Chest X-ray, PA view. Patient: 70 years old, sex M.
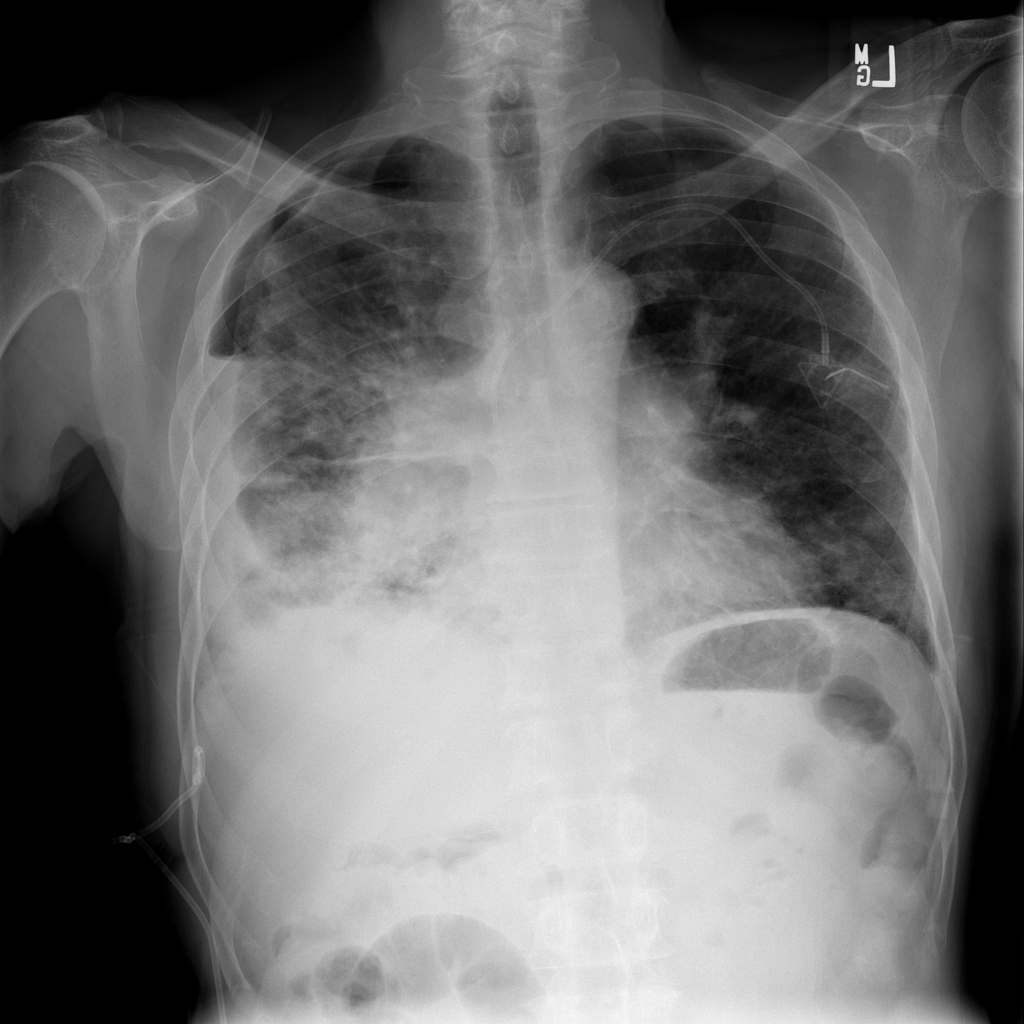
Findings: Effusion, Mass, Pneumothorax